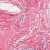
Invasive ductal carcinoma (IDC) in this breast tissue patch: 0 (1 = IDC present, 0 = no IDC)